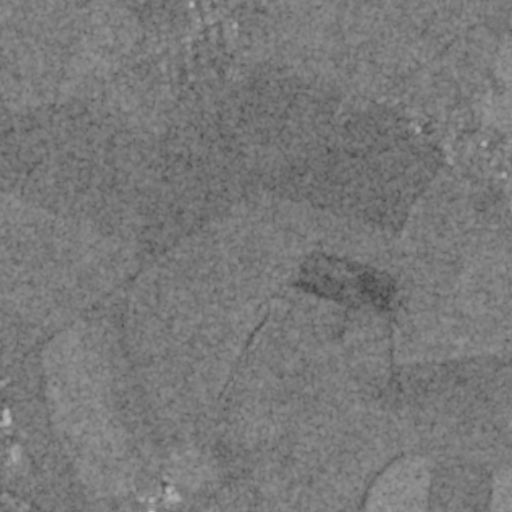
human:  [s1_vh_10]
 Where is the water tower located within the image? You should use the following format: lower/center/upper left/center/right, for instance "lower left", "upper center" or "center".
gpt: The water tower is located in the upper right of the image.
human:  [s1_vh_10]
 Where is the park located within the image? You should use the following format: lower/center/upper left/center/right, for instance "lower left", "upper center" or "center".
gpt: There is no park in the image.

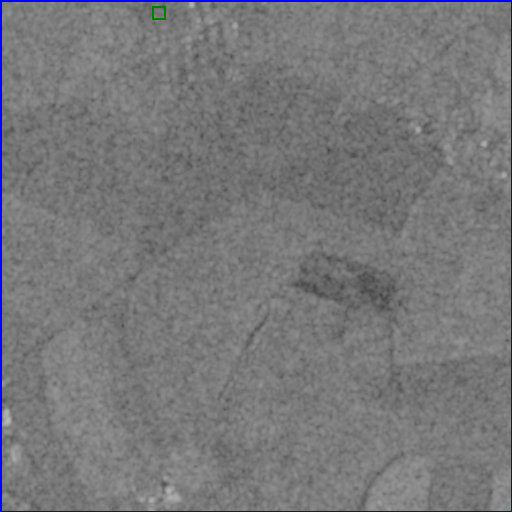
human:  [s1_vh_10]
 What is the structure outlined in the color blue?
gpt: The structure outlined in blue is a crop field.
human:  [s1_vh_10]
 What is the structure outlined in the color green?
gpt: The structure outlined in green is a park.
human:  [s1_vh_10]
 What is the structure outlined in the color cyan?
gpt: There is no cyan outline.